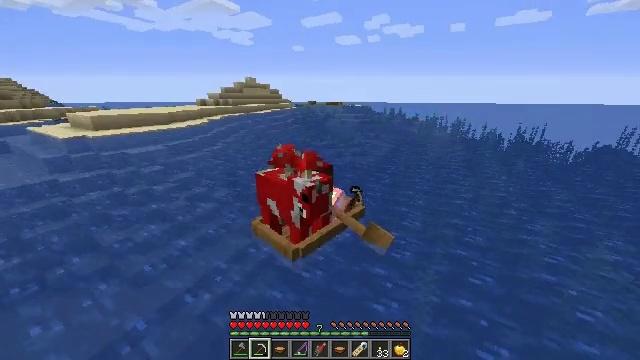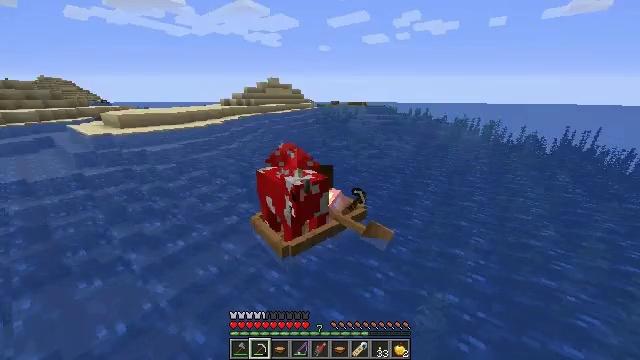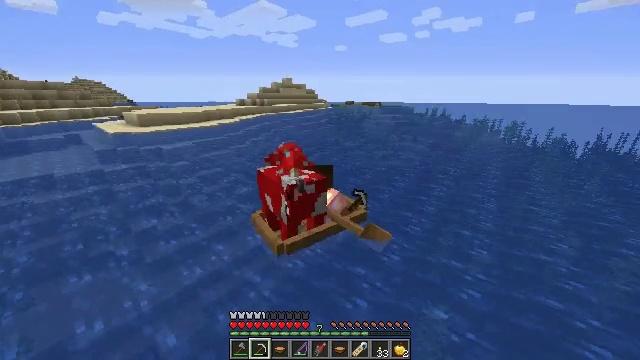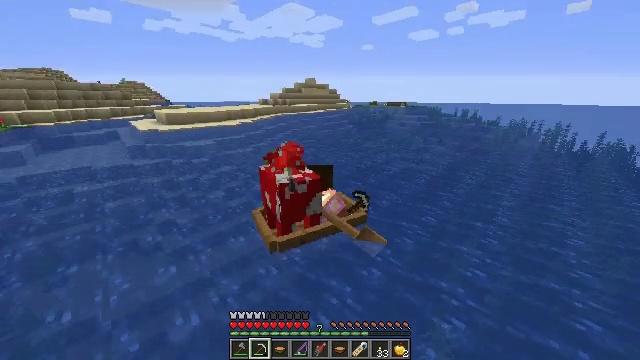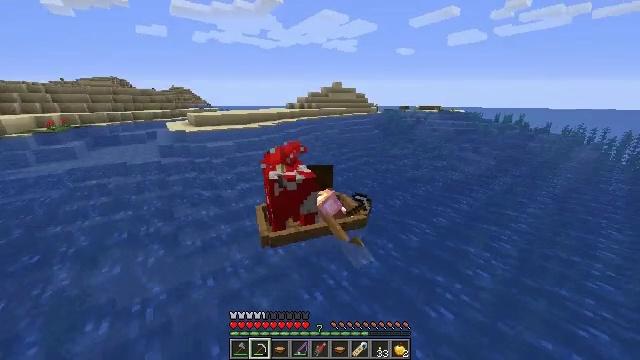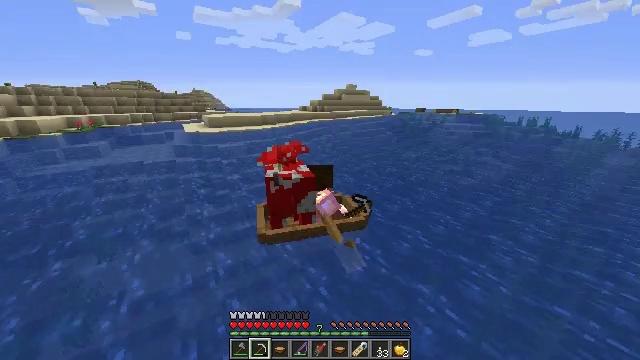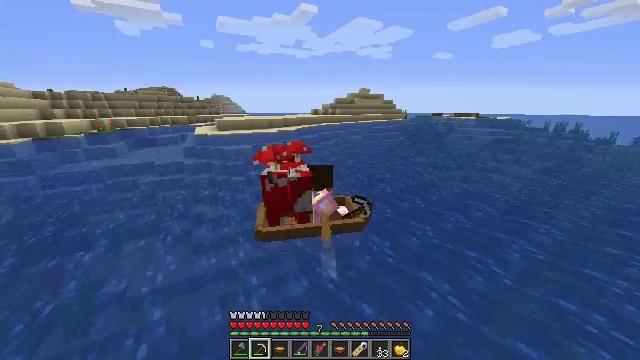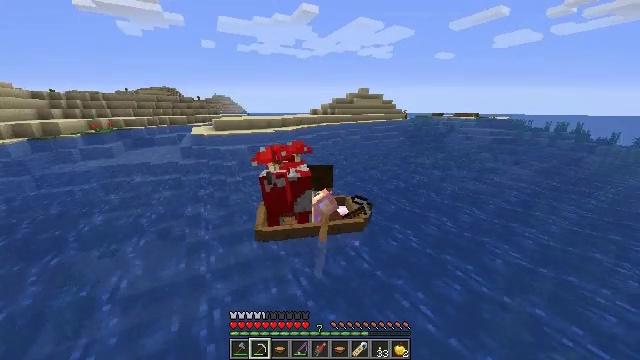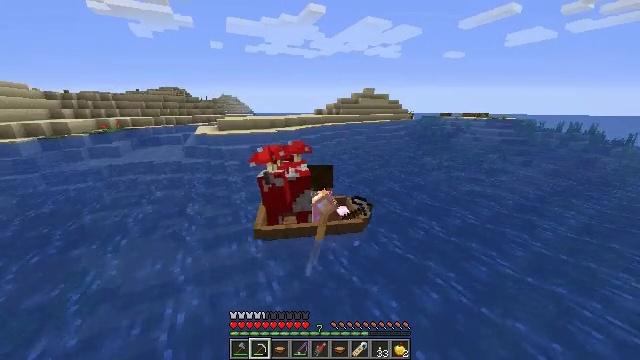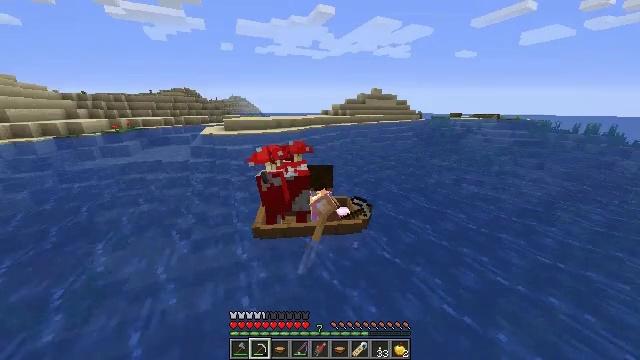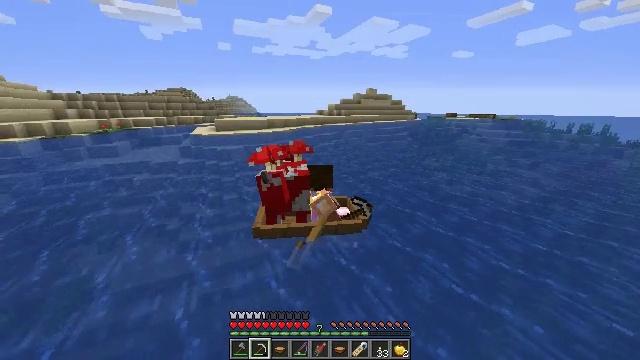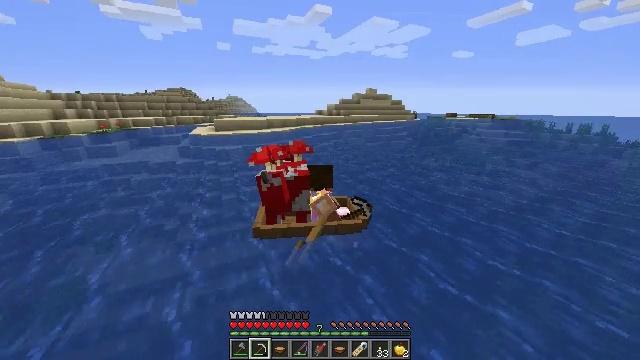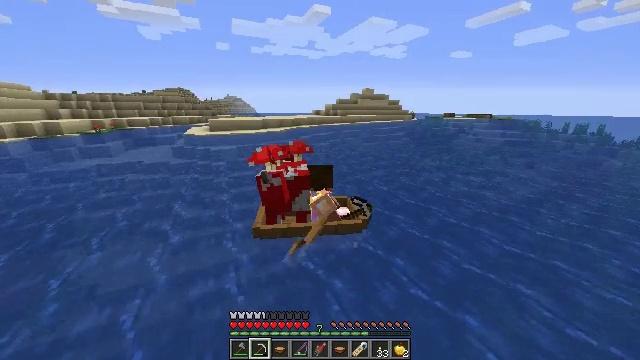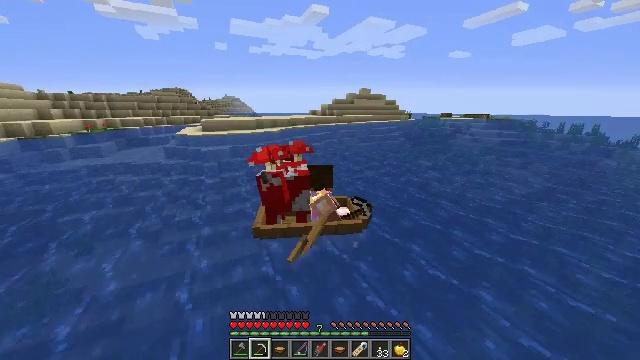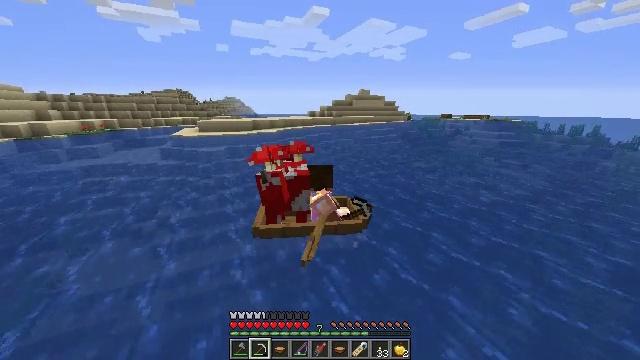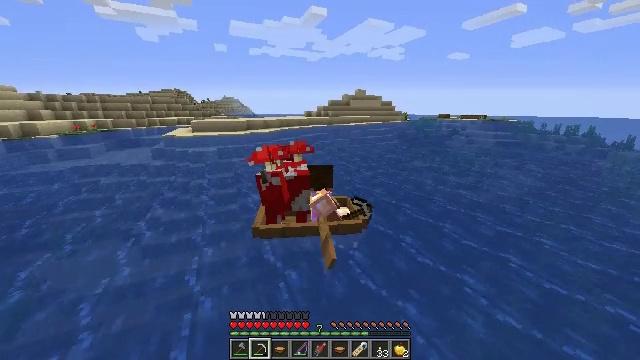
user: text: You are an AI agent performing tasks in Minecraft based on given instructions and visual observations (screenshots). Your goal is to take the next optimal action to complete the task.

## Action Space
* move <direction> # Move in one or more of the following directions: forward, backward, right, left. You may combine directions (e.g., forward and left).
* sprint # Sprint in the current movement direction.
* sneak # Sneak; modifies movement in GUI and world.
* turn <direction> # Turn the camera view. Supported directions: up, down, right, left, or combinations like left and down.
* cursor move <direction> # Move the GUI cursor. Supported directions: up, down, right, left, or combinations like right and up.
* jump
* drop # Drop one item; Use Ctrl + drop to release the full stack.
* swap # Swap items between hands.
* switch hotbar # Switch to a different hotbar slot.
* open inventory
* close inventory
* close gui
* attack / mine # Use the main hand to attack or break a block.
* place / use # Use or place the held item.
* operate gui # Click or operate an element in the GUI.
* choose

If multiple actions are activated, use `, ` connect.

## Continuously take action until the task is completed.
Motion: motion action
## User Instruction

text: Remove a name tag from the inventory.
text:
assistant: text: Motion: move forward, turn left
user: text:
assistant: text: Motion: move forward, turn left
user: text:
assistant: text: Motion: move forward, turn left
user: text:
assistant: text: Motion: move forward, turn left and up
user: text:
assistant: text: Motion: move forward, turn left
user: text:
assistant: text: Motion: move forward, turn left and up
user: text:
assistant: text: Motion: move forward
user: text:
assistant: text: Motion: move forward, turn left
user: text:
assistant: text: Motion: move forward, turn left
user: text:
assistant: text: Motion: move forward
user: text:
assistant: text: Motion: move forward
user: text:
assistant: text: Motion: move forward, sprint
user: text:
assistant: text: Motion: move forward, sprint
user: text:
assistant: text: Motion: move forward, sprint
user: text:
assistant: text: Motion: move forward, sprint
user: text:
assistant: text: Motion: move forward, sprint
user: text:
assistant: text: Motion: move forward, sprint
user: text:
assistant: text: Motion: move forward, sprint
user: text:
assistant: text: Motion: move forward, sprint
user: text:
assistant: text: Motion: move forward, sprint
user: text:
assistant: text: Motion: move forward, sprint
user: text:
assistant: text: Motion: move forward, sprint
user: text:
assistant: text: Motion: move forward, sprint
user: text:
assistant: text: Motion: move forward, sprint
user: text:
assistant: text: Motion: move forward, sprint
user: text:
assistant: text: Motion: move forward, sprint
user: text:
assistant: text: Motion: move forward, sprint
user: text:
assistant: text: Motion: move forward, sprint
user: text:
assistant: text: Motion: move forward, sprint
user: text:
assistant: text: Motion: move forward, sprint